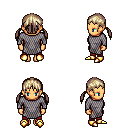
a pixel art fantasy rpg character, female body template, human, tanned skin, chain mail, red pants, white blonde twin-tailed hairstyle, gold boots, four views (front, back, left, right), 2x2 character sprite sheet, small pixel art, hard edges, no anti-aliasing